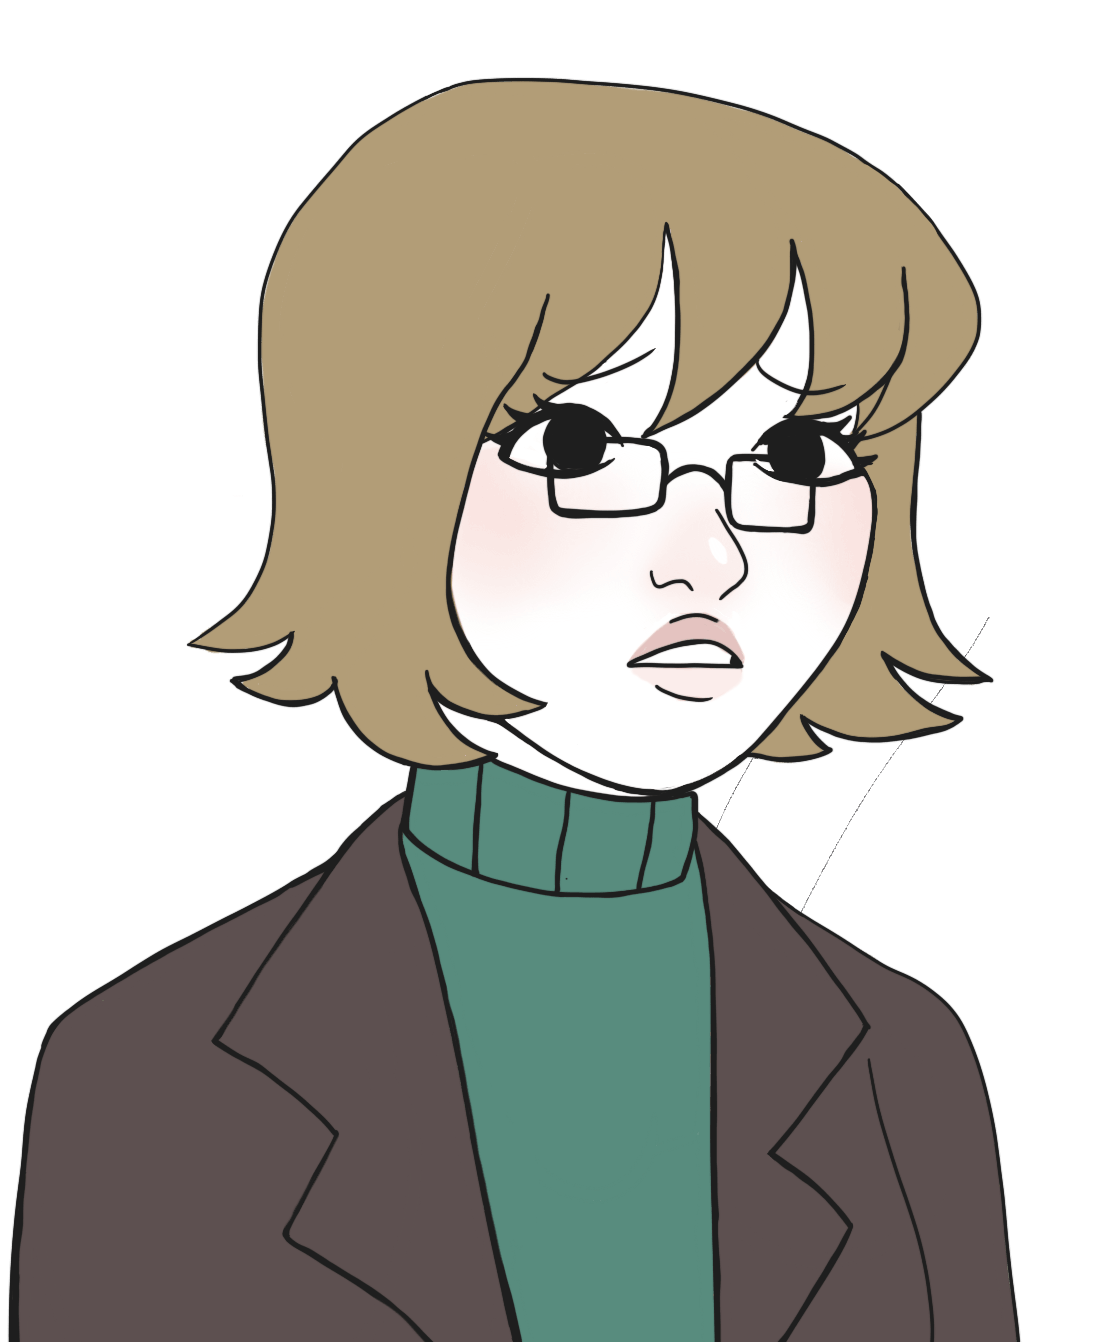
Label: 5_Doomer_Girl